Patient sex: M
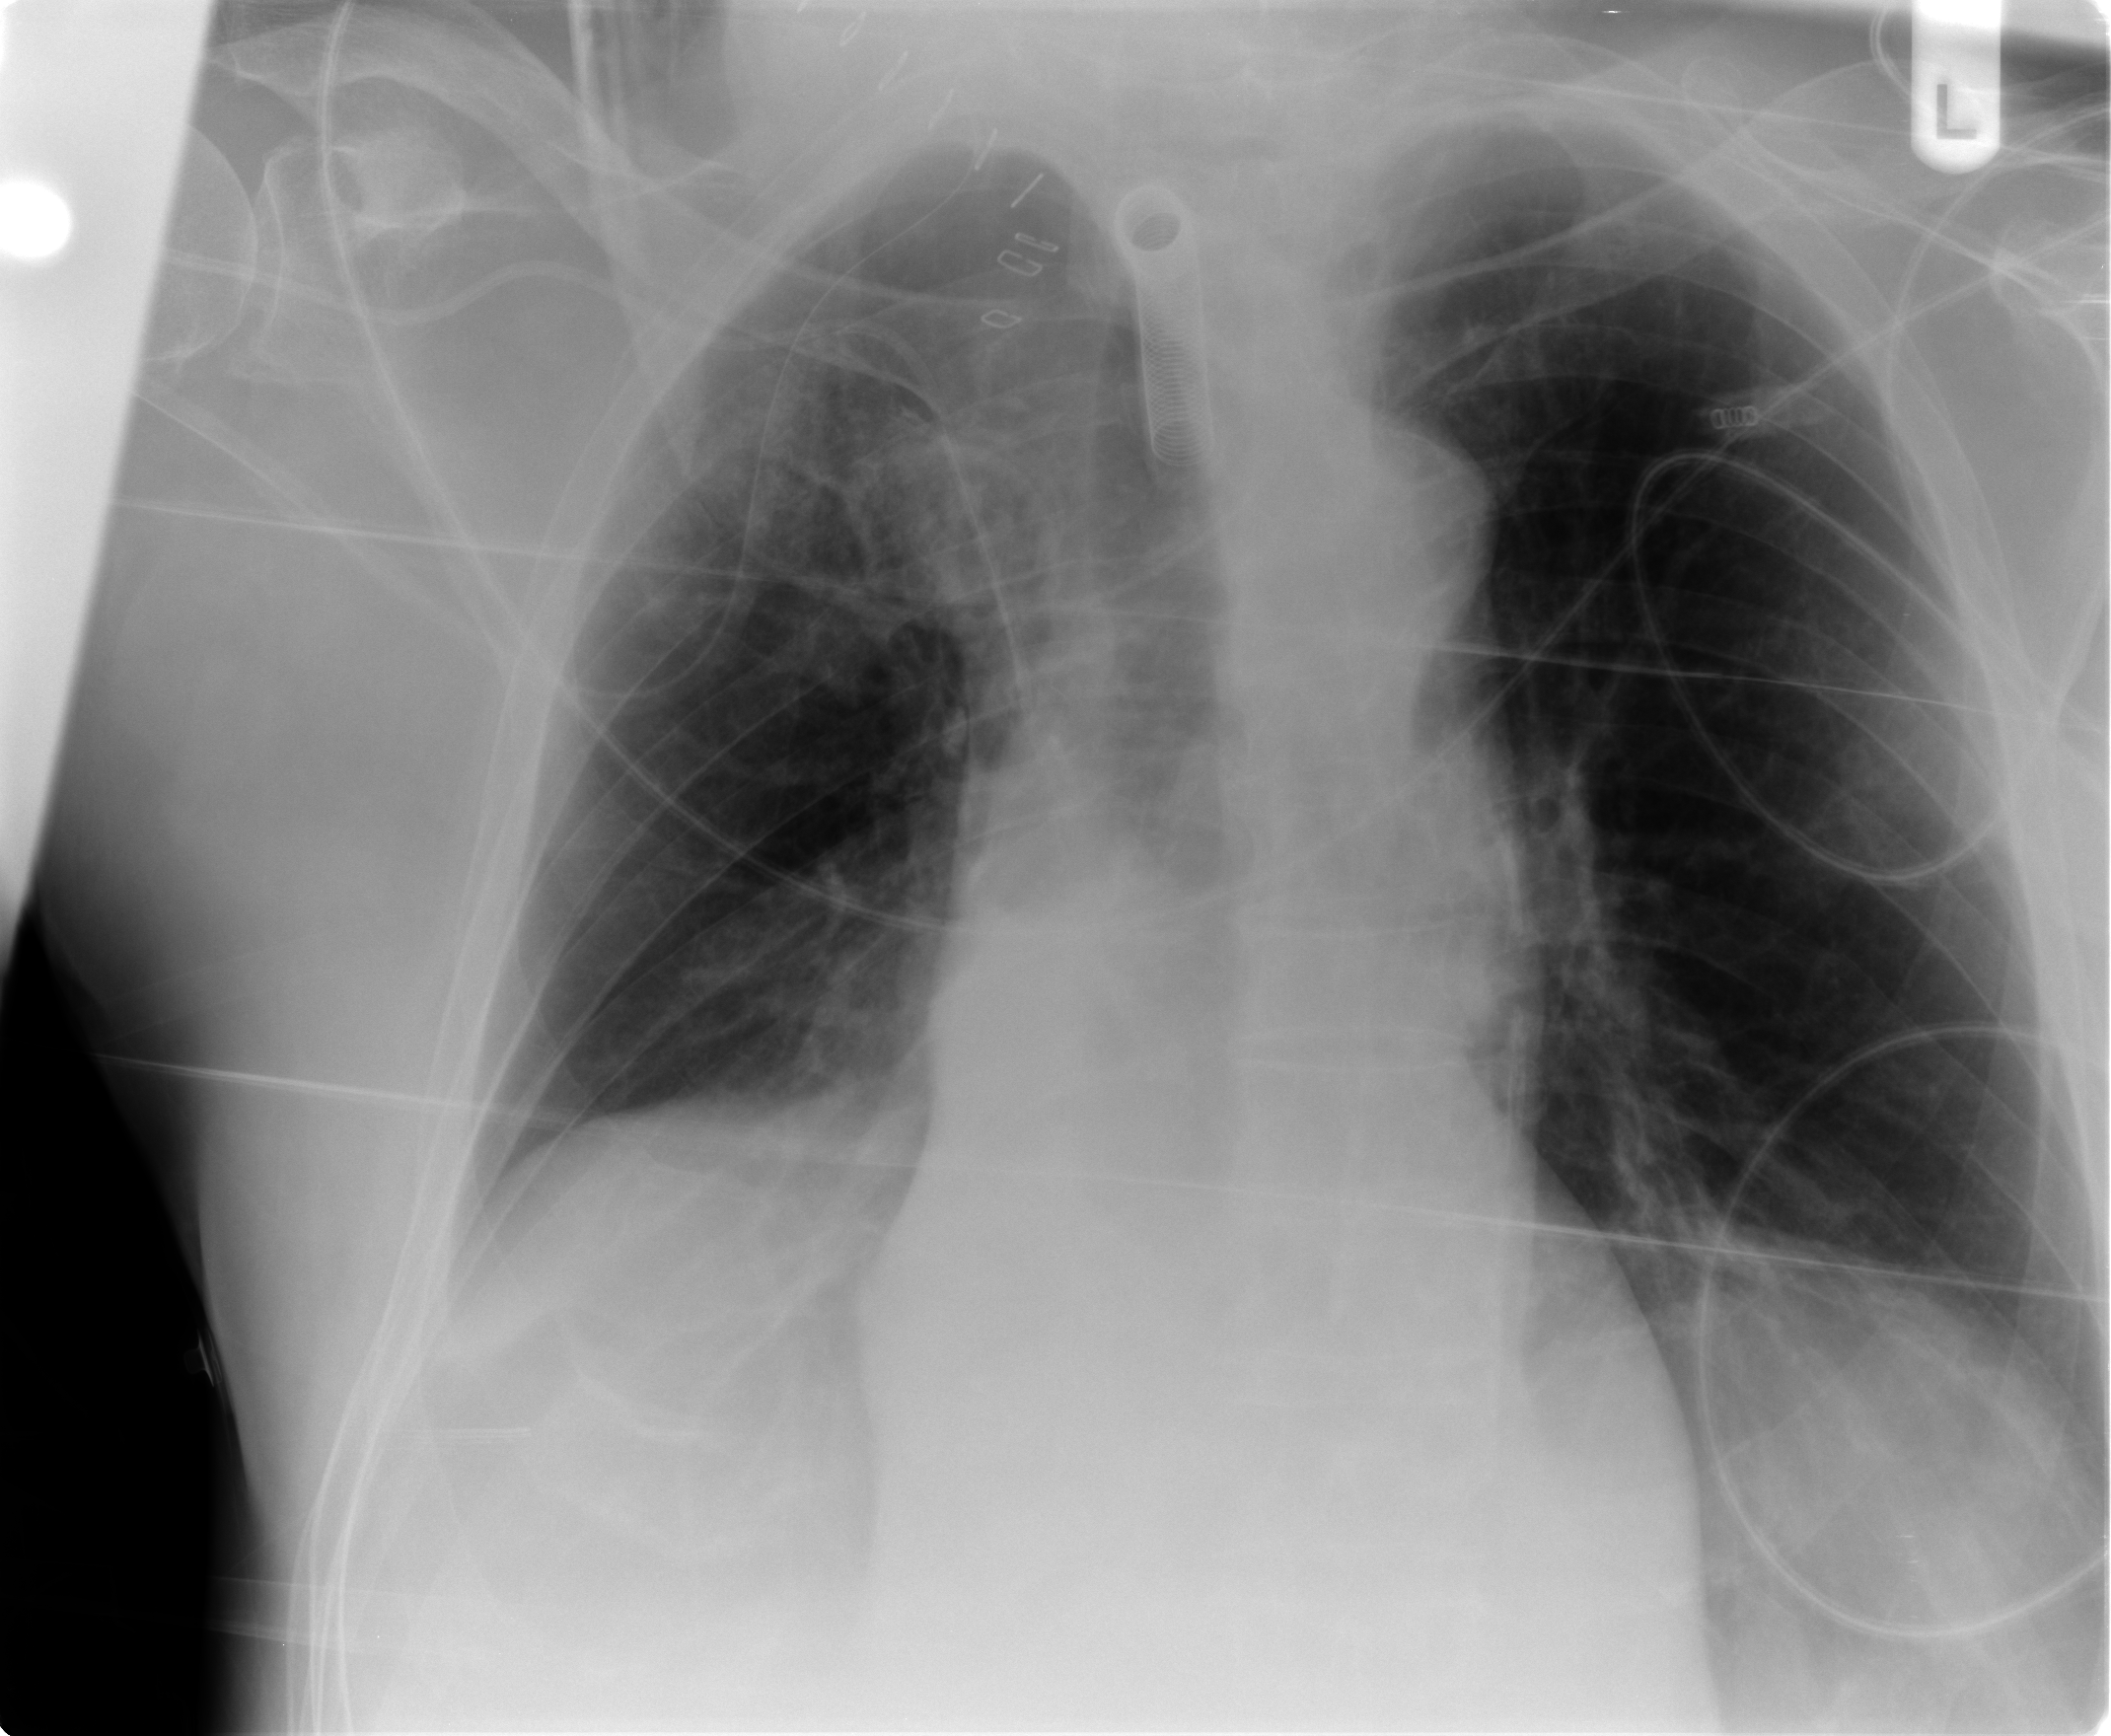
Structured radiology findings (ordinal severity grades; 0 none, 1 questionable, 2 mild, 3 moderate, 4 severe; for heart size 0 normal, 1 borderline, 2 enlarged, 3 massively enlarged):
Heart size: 0
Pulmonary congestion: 1
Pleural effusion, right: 1
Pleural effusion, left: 0
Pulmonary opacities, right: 0
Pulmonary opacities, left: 0
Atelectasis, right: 2
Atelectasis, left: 0